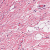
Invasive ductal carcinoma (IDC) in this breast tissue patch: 0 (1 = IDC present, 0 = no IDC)